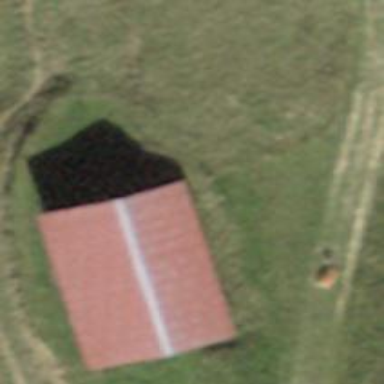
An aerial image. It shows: Farm auxiliary building.